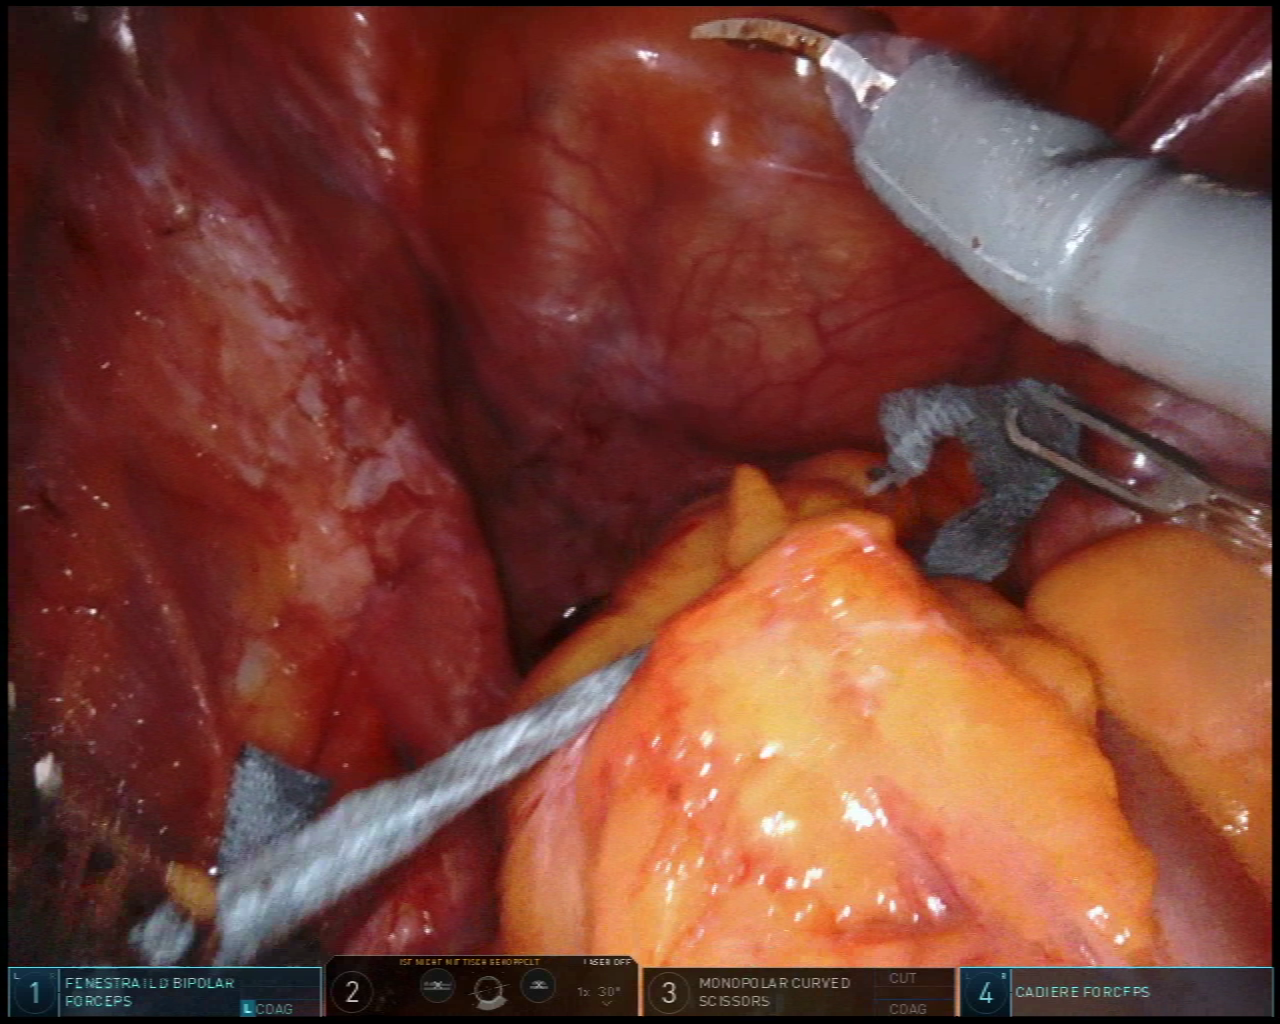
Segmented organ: ureter
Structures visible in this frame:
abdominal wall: yes
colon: yes
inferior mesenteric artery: no
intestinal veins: no
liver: no
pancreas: no
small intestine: no
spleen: no
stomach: no
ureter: yes
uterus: no
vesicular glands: no